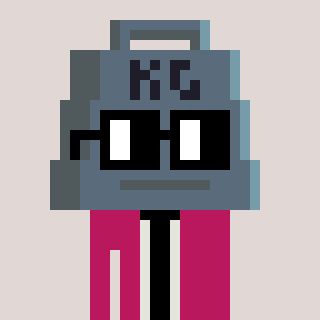
a pixel art character with square black glasses, a weight-shaped head and a darkpink-colored body on a warm background